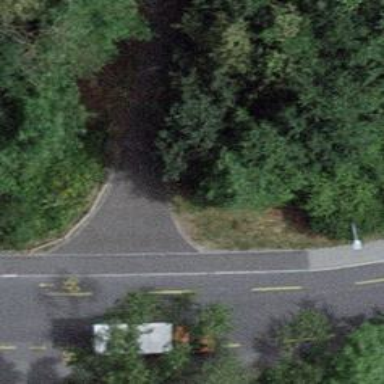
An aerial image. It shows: Bollard.